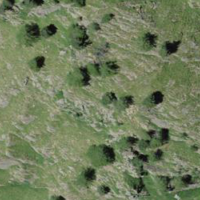
EUNIS habitat code: 26
Species observed at this site:
Arnica montana